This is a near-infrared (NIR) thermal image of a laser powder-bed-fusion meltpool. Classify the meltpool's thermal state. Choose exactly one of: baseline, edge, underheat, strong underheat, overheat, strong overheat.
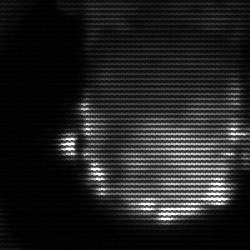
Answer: baseline